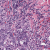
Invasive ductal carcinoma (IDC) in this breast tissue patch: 1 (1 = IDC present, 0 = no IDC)